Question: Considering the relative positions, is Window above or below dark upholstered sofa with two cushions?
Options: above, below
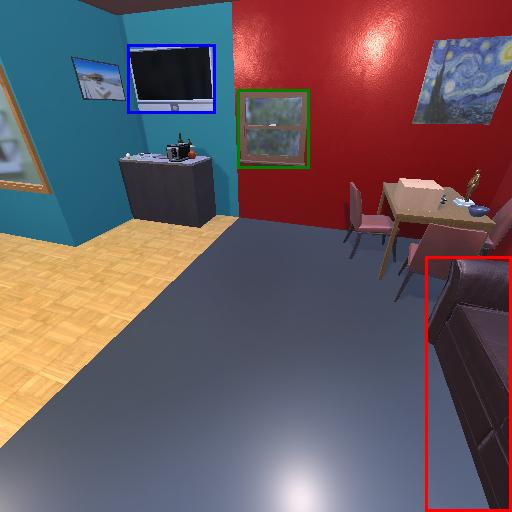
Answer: above